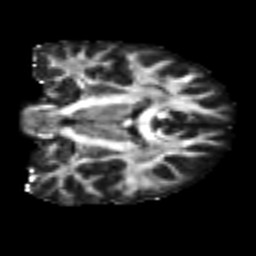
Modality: FA
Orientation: coronal
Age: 23
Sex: male
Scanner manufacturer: siemens
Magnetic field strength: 3 T
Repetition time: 2.3 s
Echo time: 0.085 s